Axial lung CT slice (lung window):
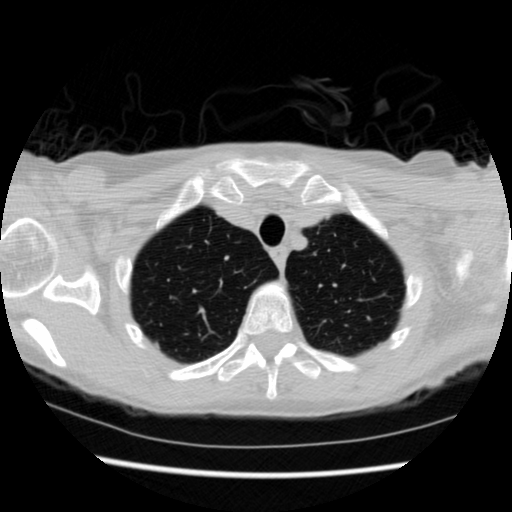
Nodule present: no